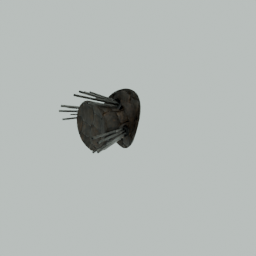
Label: people